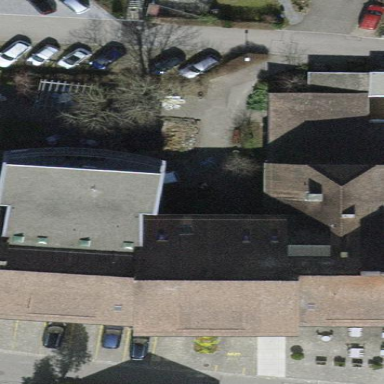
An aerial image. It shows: Retirement home building.